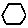
Label: hexagon